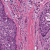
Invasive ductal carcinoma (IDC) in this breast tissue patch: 0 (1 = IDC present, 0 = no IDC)